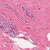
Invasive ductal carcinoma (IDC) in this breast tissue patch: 0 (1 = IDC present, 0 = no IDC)